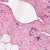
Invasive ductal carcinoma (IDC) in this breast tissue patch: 0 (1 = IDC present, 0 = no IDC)